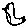
Label: bird